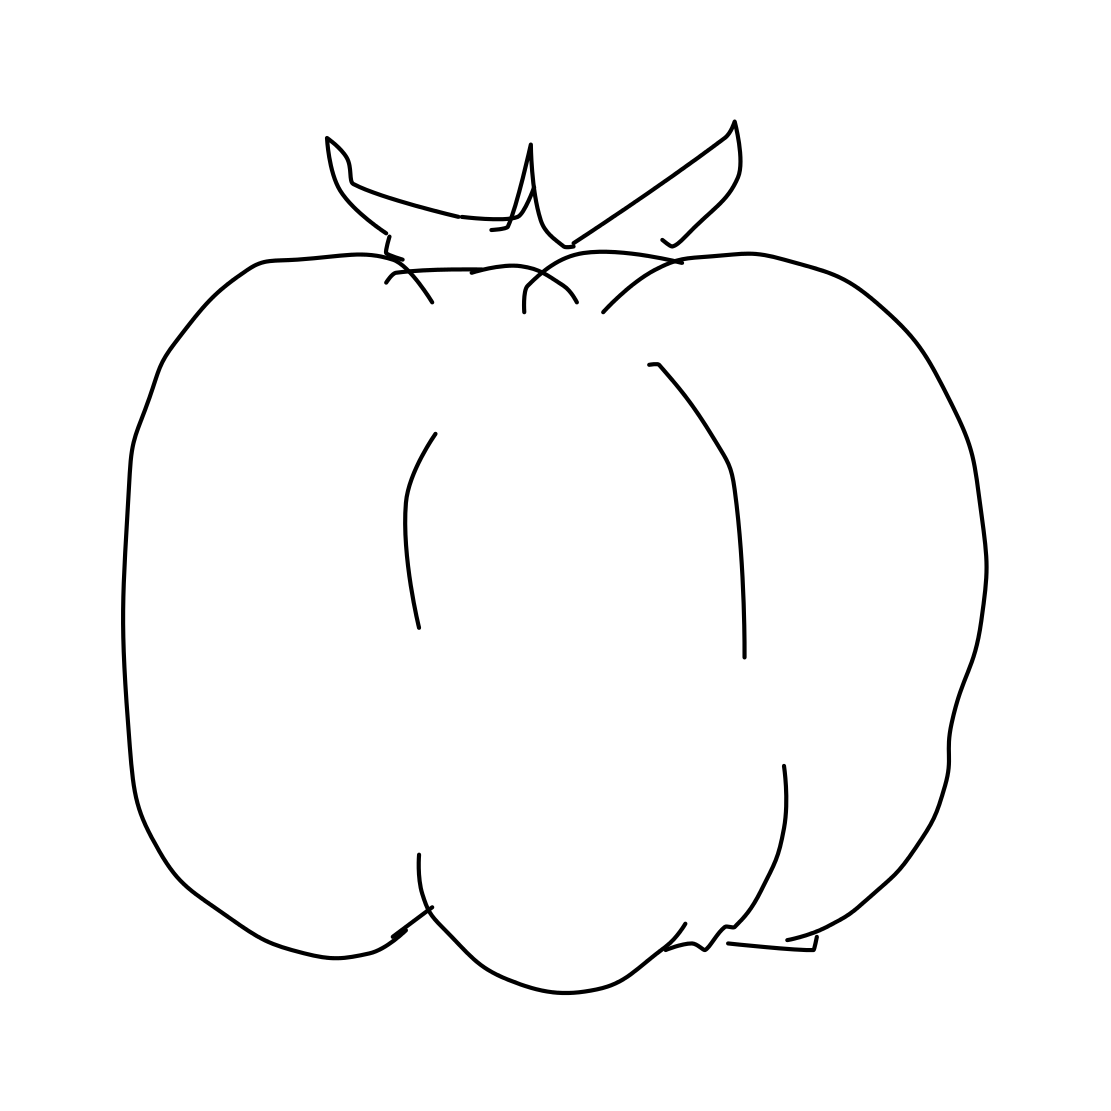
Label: tomato